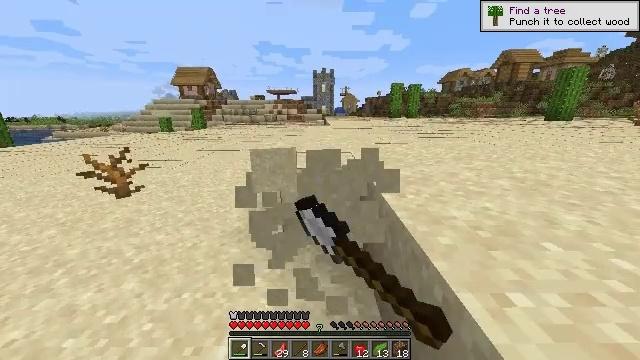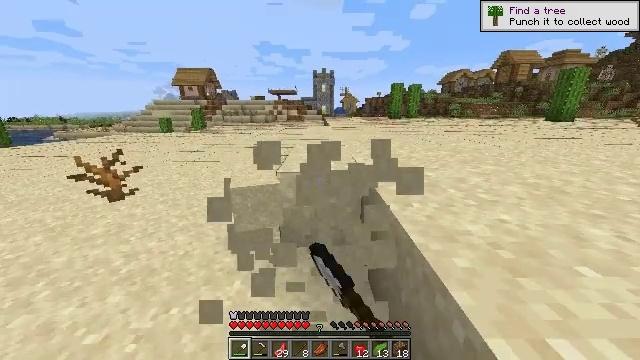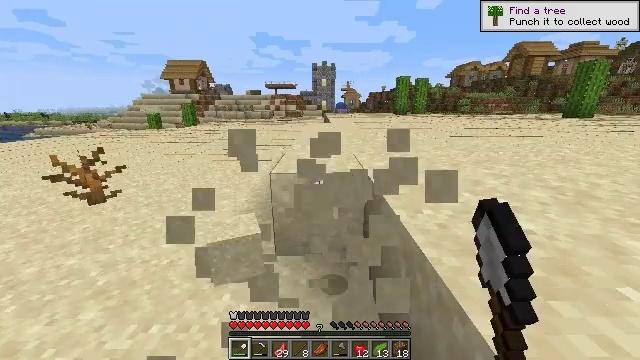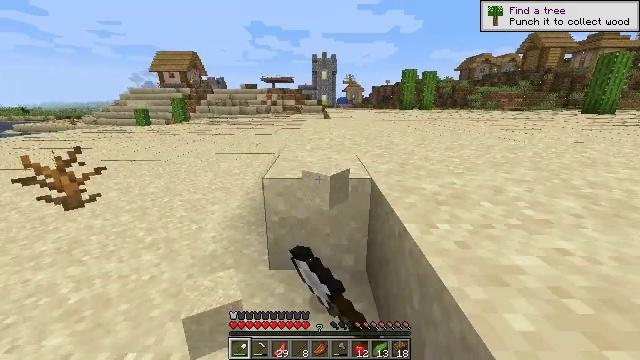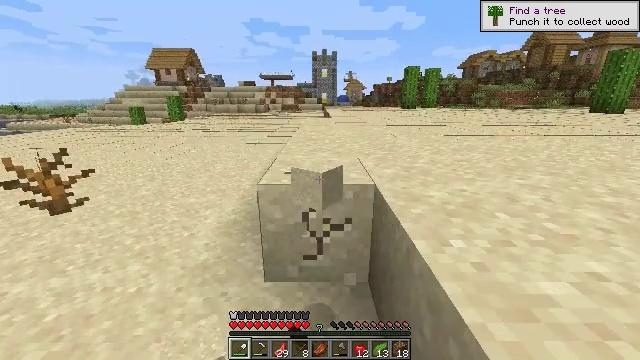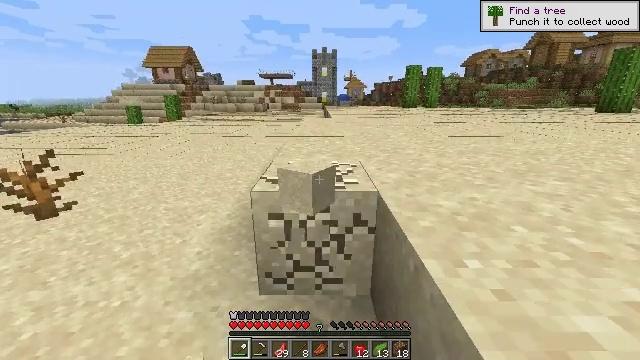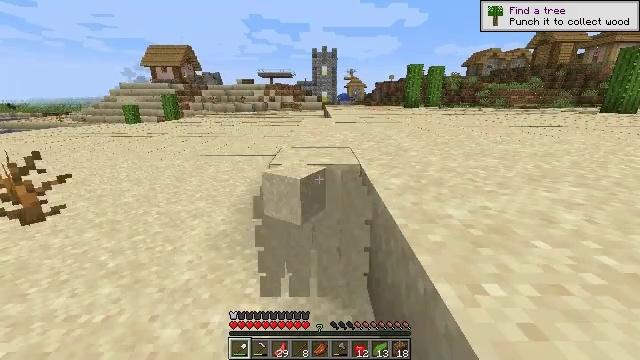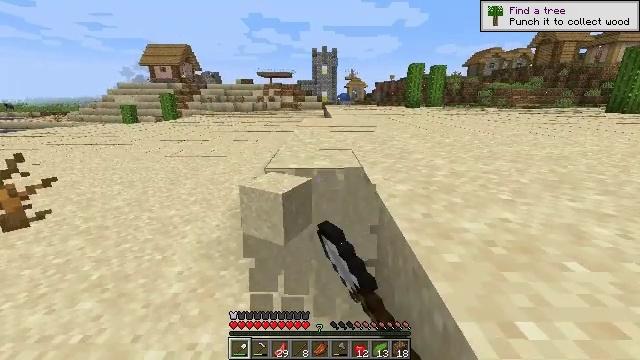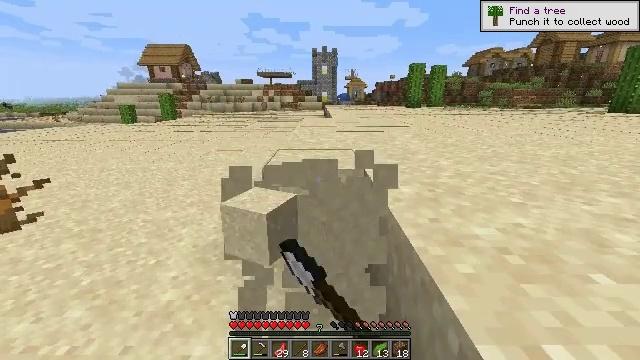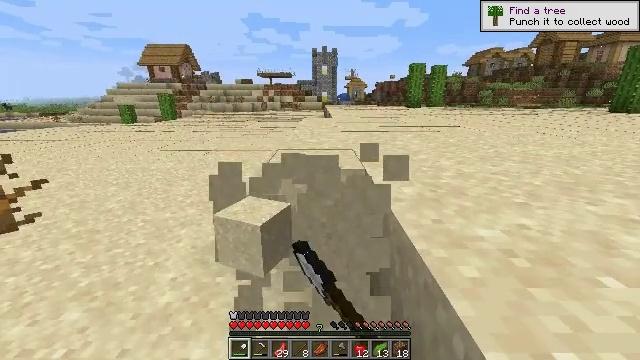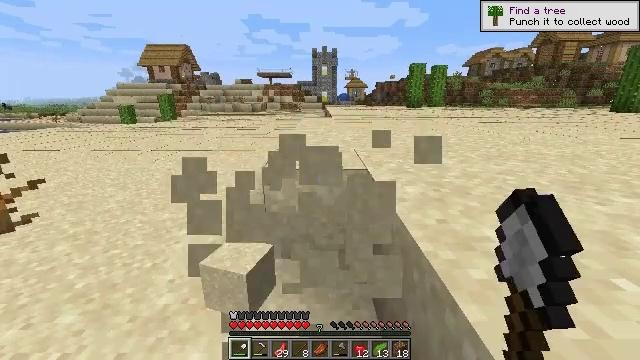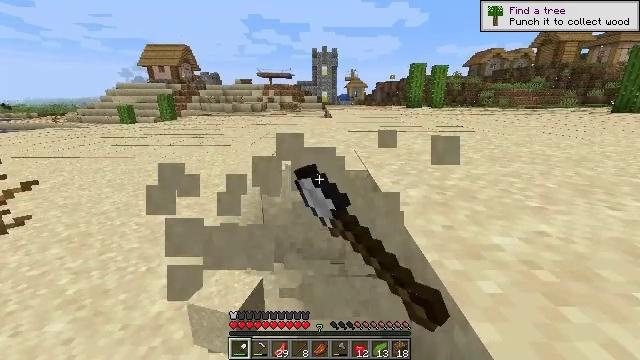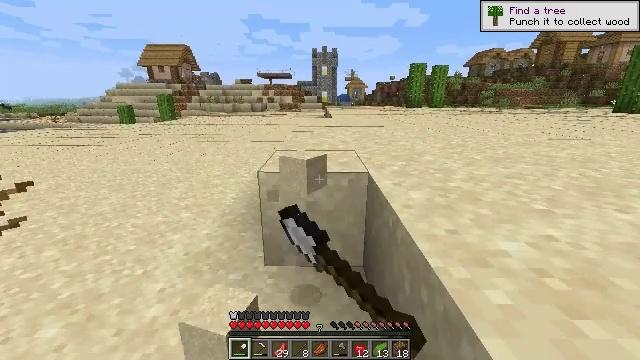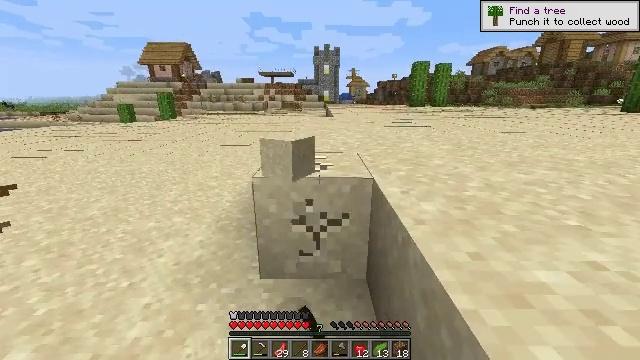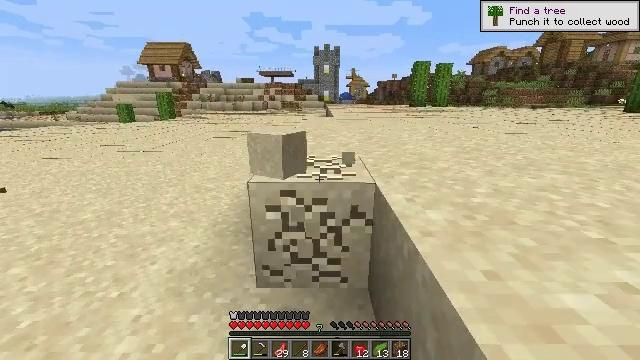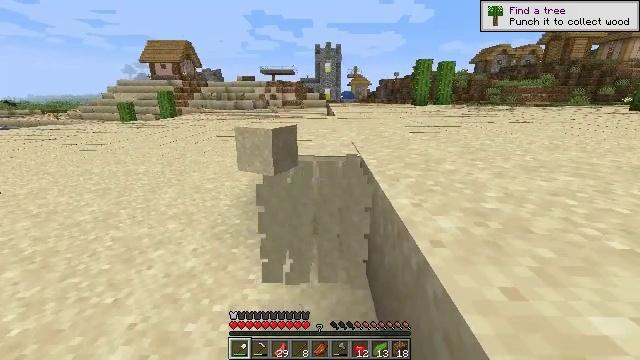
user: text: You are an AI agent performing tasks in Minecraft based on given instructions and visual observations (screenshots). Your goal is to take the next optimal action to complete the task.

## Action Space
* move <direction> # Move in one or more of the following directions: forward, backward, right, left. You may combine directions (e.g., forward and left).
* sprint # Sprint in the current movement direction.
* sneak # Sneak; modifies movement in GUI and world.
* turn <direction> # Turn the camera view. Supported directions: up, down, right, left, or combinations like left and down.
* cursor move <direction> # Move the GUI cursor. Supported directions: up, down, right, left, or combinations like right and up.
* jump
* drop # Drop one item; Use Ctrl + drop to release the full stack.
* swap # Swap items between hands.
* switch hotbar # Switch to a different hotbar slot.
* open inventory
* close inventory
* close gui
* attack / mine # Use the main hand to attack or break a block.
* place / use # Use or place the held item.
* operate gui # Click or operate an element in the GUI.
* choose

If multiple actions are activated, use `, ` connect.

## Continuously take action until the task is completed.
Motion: motion action
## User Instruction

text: Break the sand block.
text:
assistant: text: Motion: attack / mine
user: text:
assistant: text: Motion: attack / mine
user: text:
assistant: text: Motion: move forward, attack / mine
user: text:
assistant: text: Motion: move forward, attack / mine
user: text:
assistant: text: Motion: move forward, attack / mine
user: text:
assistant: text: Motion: move forward, attack / mine
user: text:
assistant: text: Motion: attack / mine
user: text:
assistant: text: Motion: attack / mine
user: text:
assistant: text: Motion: attack / mine
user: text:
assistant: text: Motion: attack / mine
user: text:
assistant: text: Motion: move forward, attack / mine
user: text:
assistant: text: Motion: move forward, attack / mine
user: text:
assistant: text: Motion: move forward, attack / mine
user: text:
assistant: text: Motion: attack / mine
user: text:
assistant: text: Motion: attack / mine
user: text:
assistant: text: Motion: attack / mine
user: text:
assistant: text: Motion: attack / mine
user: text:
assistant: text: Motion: move forward, attack / mine
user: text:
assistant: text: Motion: move forward, attack / mine
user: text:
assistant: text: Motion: move forward, attack / mine
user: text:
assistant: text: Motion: attack / mine
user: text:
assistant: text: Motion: attack / mine
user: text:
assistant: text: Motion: attack / mine
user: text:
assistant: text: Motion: attack / mine
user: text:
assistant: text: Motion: move forward, attack / mine
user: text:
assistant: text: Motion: move forward, attack / mine
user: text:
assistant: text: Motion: move forward, attack / mine
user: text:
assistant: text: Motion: move forward, attack / mine
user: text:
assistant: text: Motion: attack / mine
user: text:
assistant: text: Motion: attack / mine